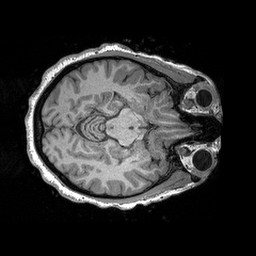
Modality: T1w
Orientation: axial
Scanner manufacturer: siemens
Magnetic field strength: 3 T
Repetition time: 2.3 s
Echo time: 0.00298 s